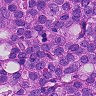
Metastatic tissue present: yes